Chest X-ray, AP view. Patient: 61 years old, sex M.
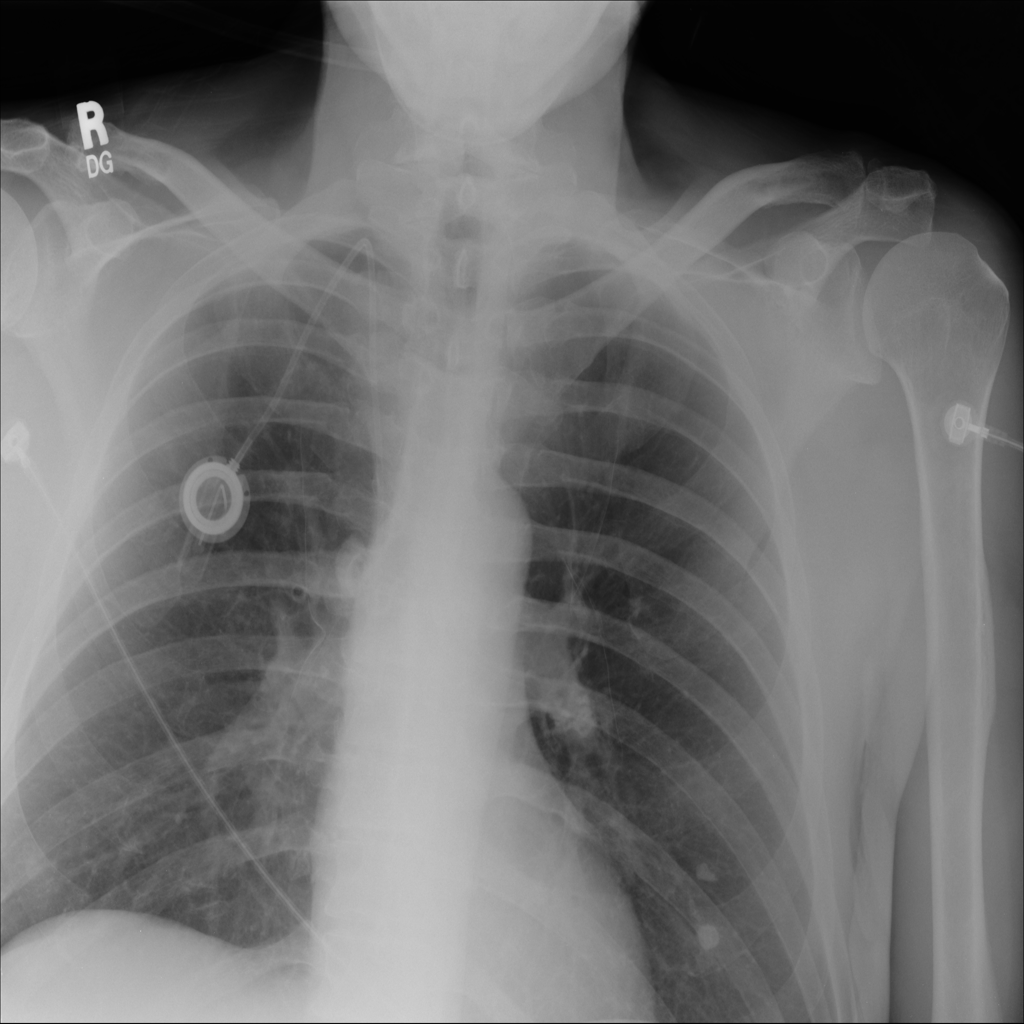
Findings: No Finding